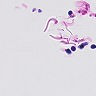
Metastatic tissue present: no